Interaction volume radius: 10 \u00c5
Interaction volume height: 25 \u00c5
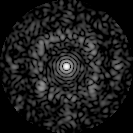
Disorder parameter: 0.7421